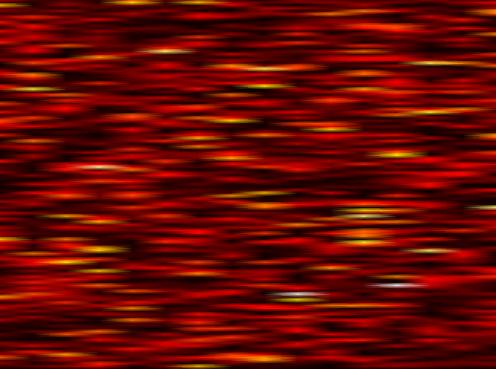
Label: OFDM